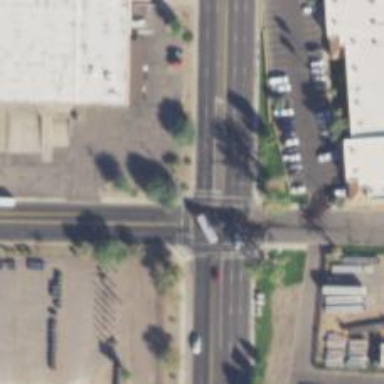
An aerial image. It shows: Solid stop line on the road marking.